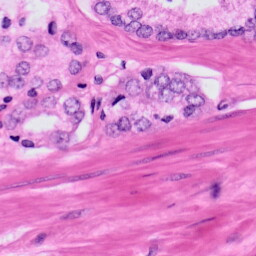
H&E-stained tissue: Prostate